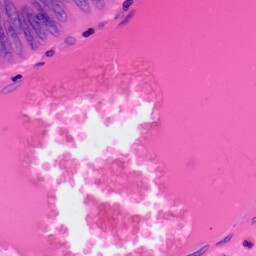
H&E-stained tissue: Colon